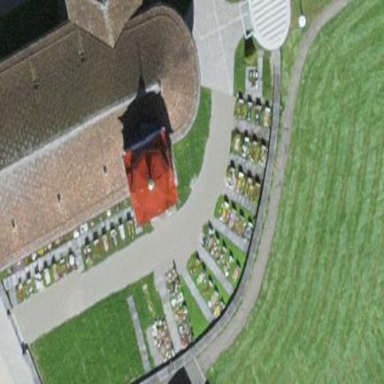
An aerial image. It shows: Cemetery.